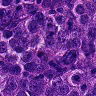
Metastatic tissue present: yes